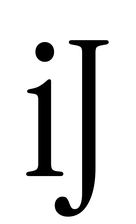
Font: InstrumentSerif-Regular